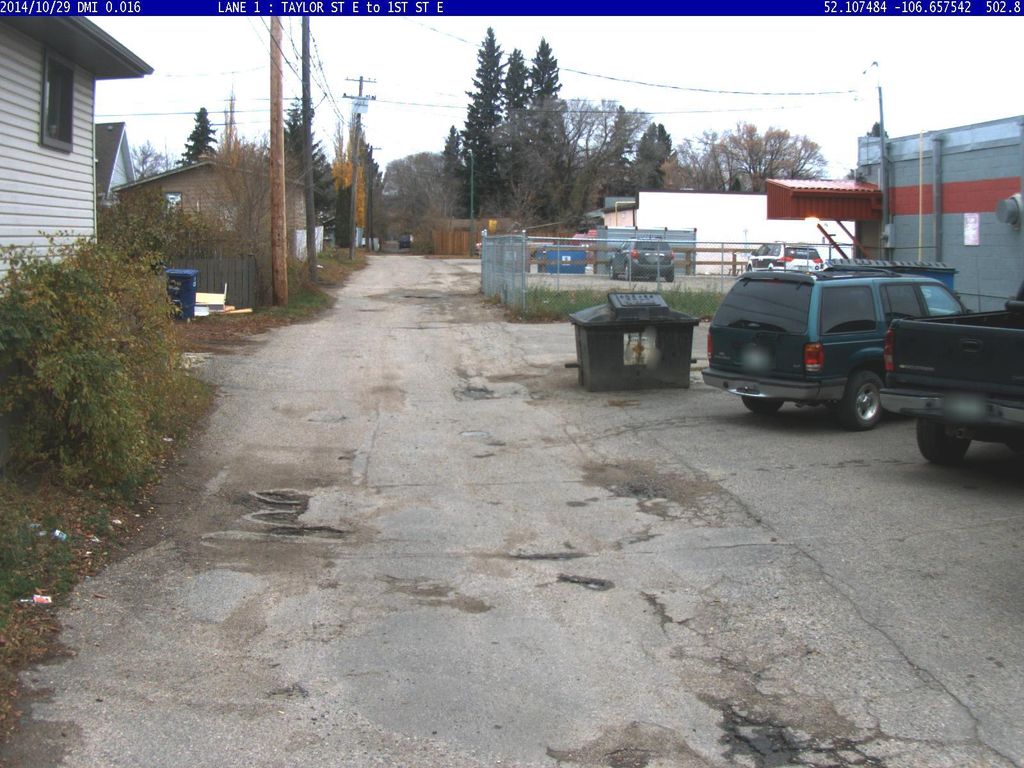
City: saskatoon